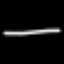
Label: line